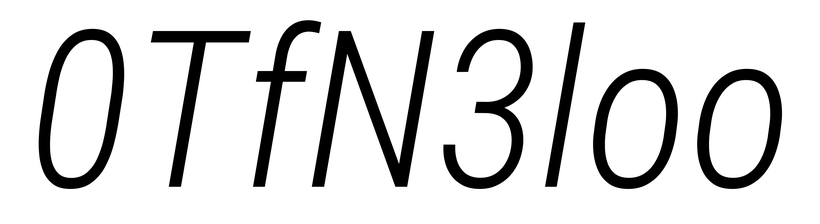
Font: Roboto-Italic_Condensed_Light_Italic